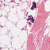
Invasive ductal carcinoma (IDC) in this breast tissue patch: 0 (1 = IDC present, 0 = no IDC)